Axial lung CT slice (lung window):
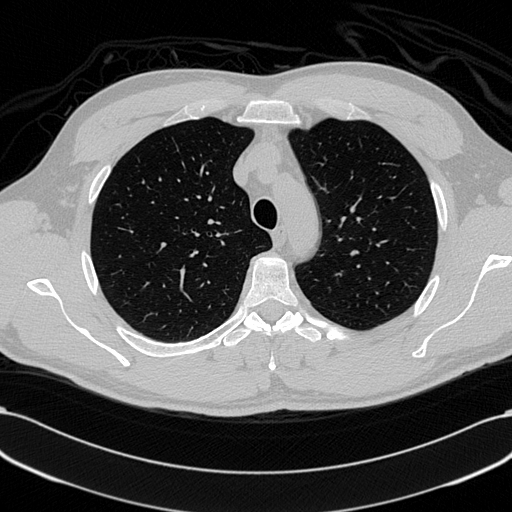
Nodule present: no